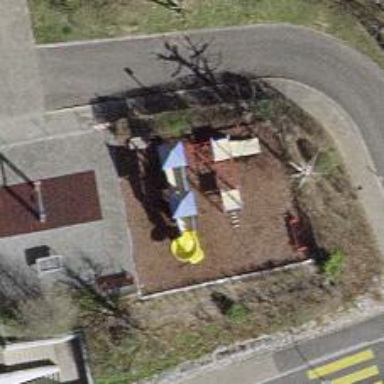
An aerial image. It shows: Playground with playhouse.